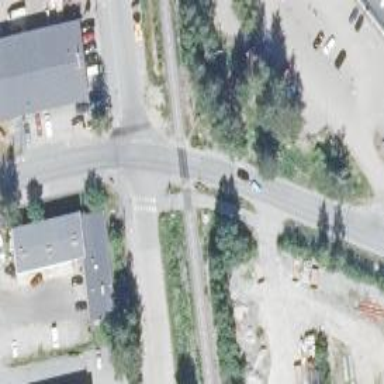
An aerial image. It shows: Railway level crossing.